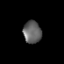
Tissue: prostate
Cell type: T cells
Senescence score: 0.3529
Nuclear area (px): 392
Mean DAPI intensity: 99.995